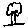
Label: tree